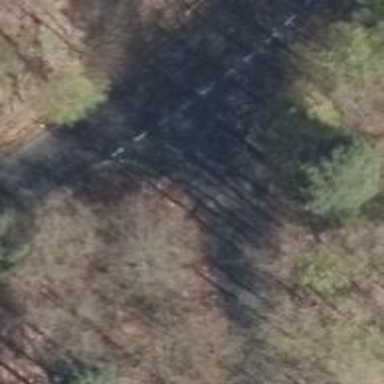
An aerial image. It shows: Unclassified road with asphalt surface.